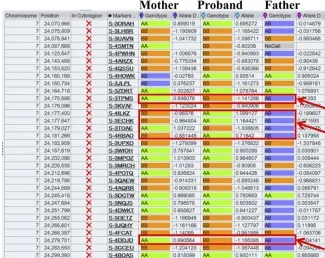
Whole paternal isodisomy (isoUPD) of chromosome 7. (C) ChAS software directly indicates that the UPD originated from his father after comparing the genotyping results between the proband and his parents (red arrows).
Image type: chart (chart)